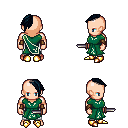
a pixel art fantasy rpg character, male body template, human, light skin, sash dress, white pants, raven long mohawk hairstyle, cloth bracers, gold boots, dagger, four views (front, back, left, right), 2x2 character sprite sheet, small pixel art, hard edges, no anti-aliasing